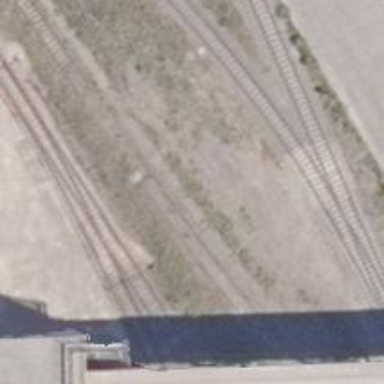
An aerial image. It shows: Rail spur service.